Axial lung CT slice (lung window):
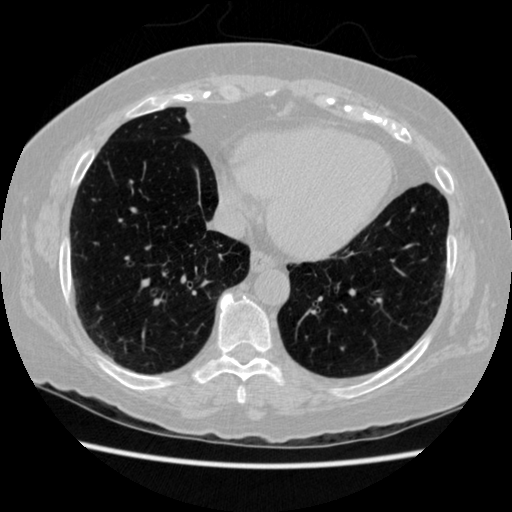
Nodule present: no